Aerial crown-view tile of a tropical tree (Barro Colorado Island, Panama), acquired 20240918:
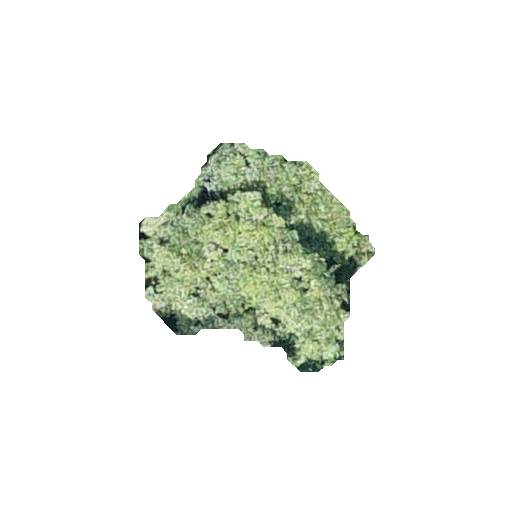
Species: Protium panamense
GBIF accepted scientific name: Protium panamense
Crown area: 54.538 m²